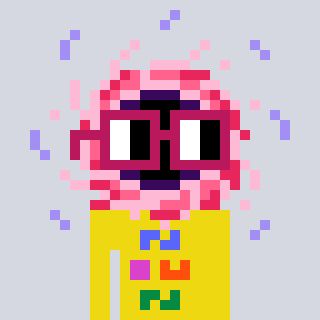
a pixel art character with square dark red glasses, a blackhole-shaped head and a yellow-colored body on a cool background